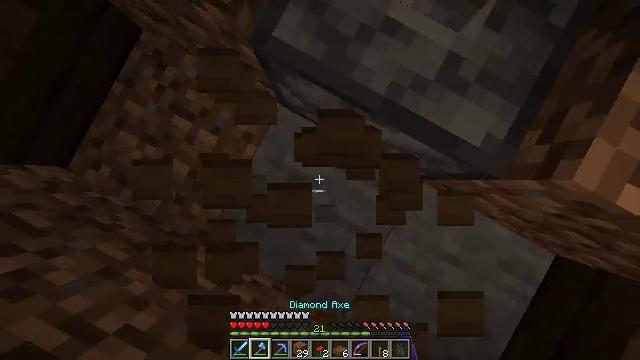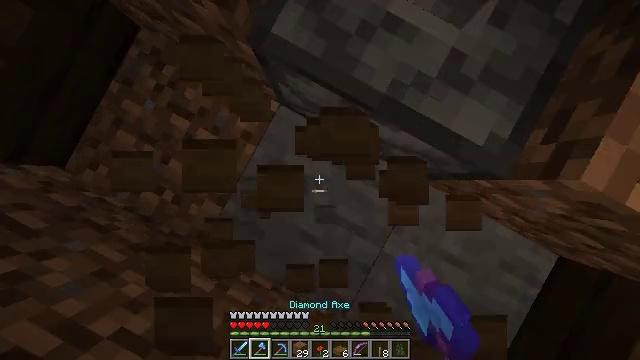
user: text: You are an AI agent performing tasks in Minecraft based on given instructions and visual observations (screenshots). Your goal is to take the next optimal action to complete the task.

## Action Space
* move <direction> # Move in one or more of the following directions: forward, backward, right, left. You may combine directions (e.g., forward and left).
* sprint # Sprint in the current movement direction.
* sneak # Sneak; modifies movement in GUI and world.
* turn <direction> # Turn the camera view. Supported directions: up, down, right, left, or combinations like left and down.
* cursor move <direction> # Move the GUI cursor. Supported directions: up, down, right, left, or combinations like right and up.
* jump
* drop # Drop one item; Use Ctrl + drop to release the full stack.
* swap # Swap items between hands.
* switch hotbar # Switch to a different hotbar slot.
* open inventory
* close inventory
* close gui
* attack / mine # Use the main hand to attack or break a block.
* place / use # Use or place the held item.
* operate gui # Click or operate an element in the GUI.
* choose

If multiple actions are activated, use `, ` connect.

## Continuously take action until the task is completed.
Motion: motion action
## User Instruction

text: Break the spruce slab from a structure.
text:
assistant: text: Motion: attack / mine
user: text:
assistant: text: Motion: no_op